六年级 · 变换几何
 下面是淘气从家到学校每天要经过的路线。

淘气每天从家到学校, 先向 $\qquad$
走 $\qquad$米到 $\qquad$ , 再向 $\qquad$偏 $\qquad$方向走 150 米到商场, 然后向 $\qquad$走 $\qquad$米到医院，从医院向 $\qquad$偏 $\qquad$方向走 100 米到达银行, 接着从银行向 $\qquad$偏 $\qquad$方向走 200 米到达书店, 最后从书店向 $\qquad$偏 $\qquad$
方向走 $\qquad$米到达学校。
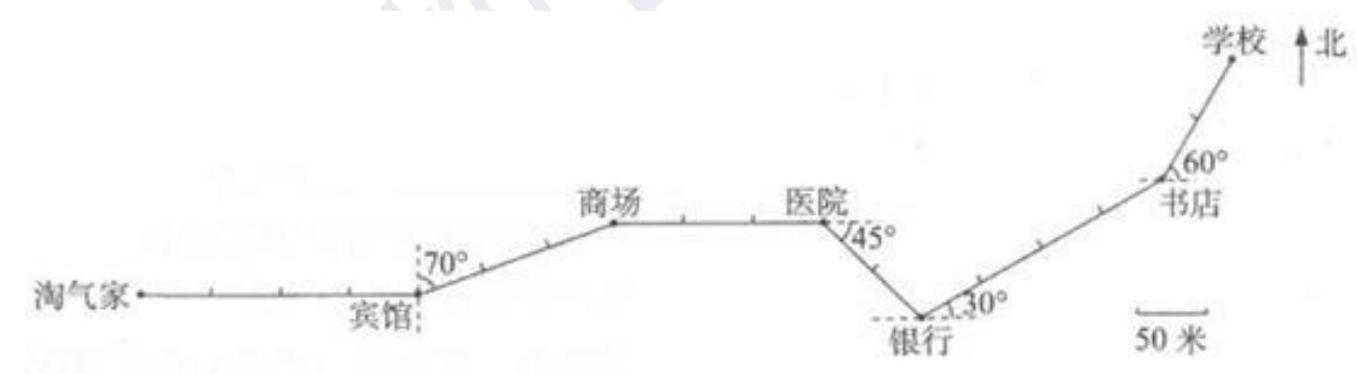
答案: 正东; 200 ; 宾馆; 北; 东 $70^{\circ}$; 正东; 150 ; 东; 南 $45^{\circ}$; 东; 北 $30^{\circ}$ ；东；北 $60^{\circ} ； 100$